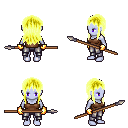
a pixel art fantasy rpg character, female body template, dark elf, purple skin, brown pirate shirt, metal pants, gold unkempt hairstyle, gold gloves, spear, four views (front, back, left, right), 2x2 character sprite sheet, small pixel art, hard edges, no anti-aliasing